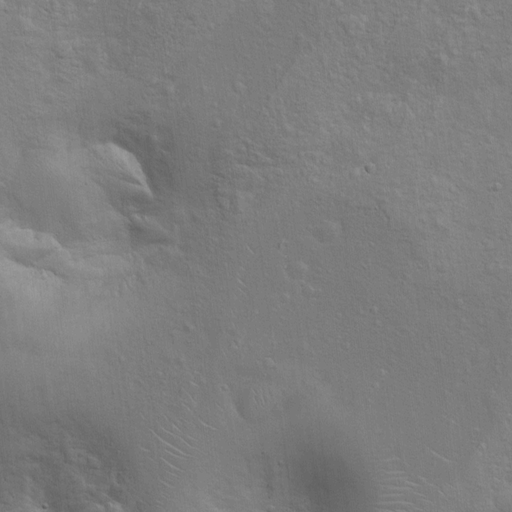
Objects detected: cone, cone, cone